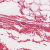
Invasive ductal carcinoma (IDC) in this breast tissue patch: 0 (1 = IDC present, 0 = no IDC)